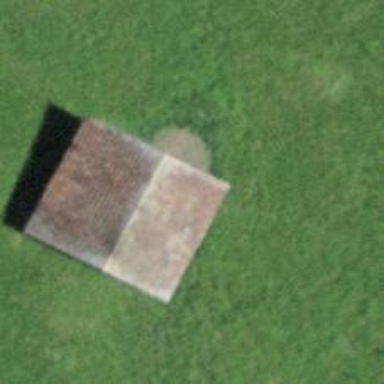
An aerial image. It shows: Barn.